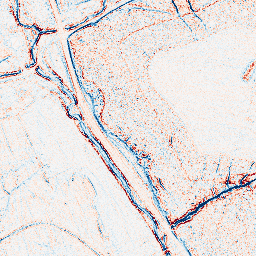
Category: edge_preserving
Decomposition family: bilateral
Decomposition parameters: d: 5
sigma_color: 100
sigma_space: 50
Upsampling method: quintic
Upsampling parameters: scale: 8
Upsampling scale: 8